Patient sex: M
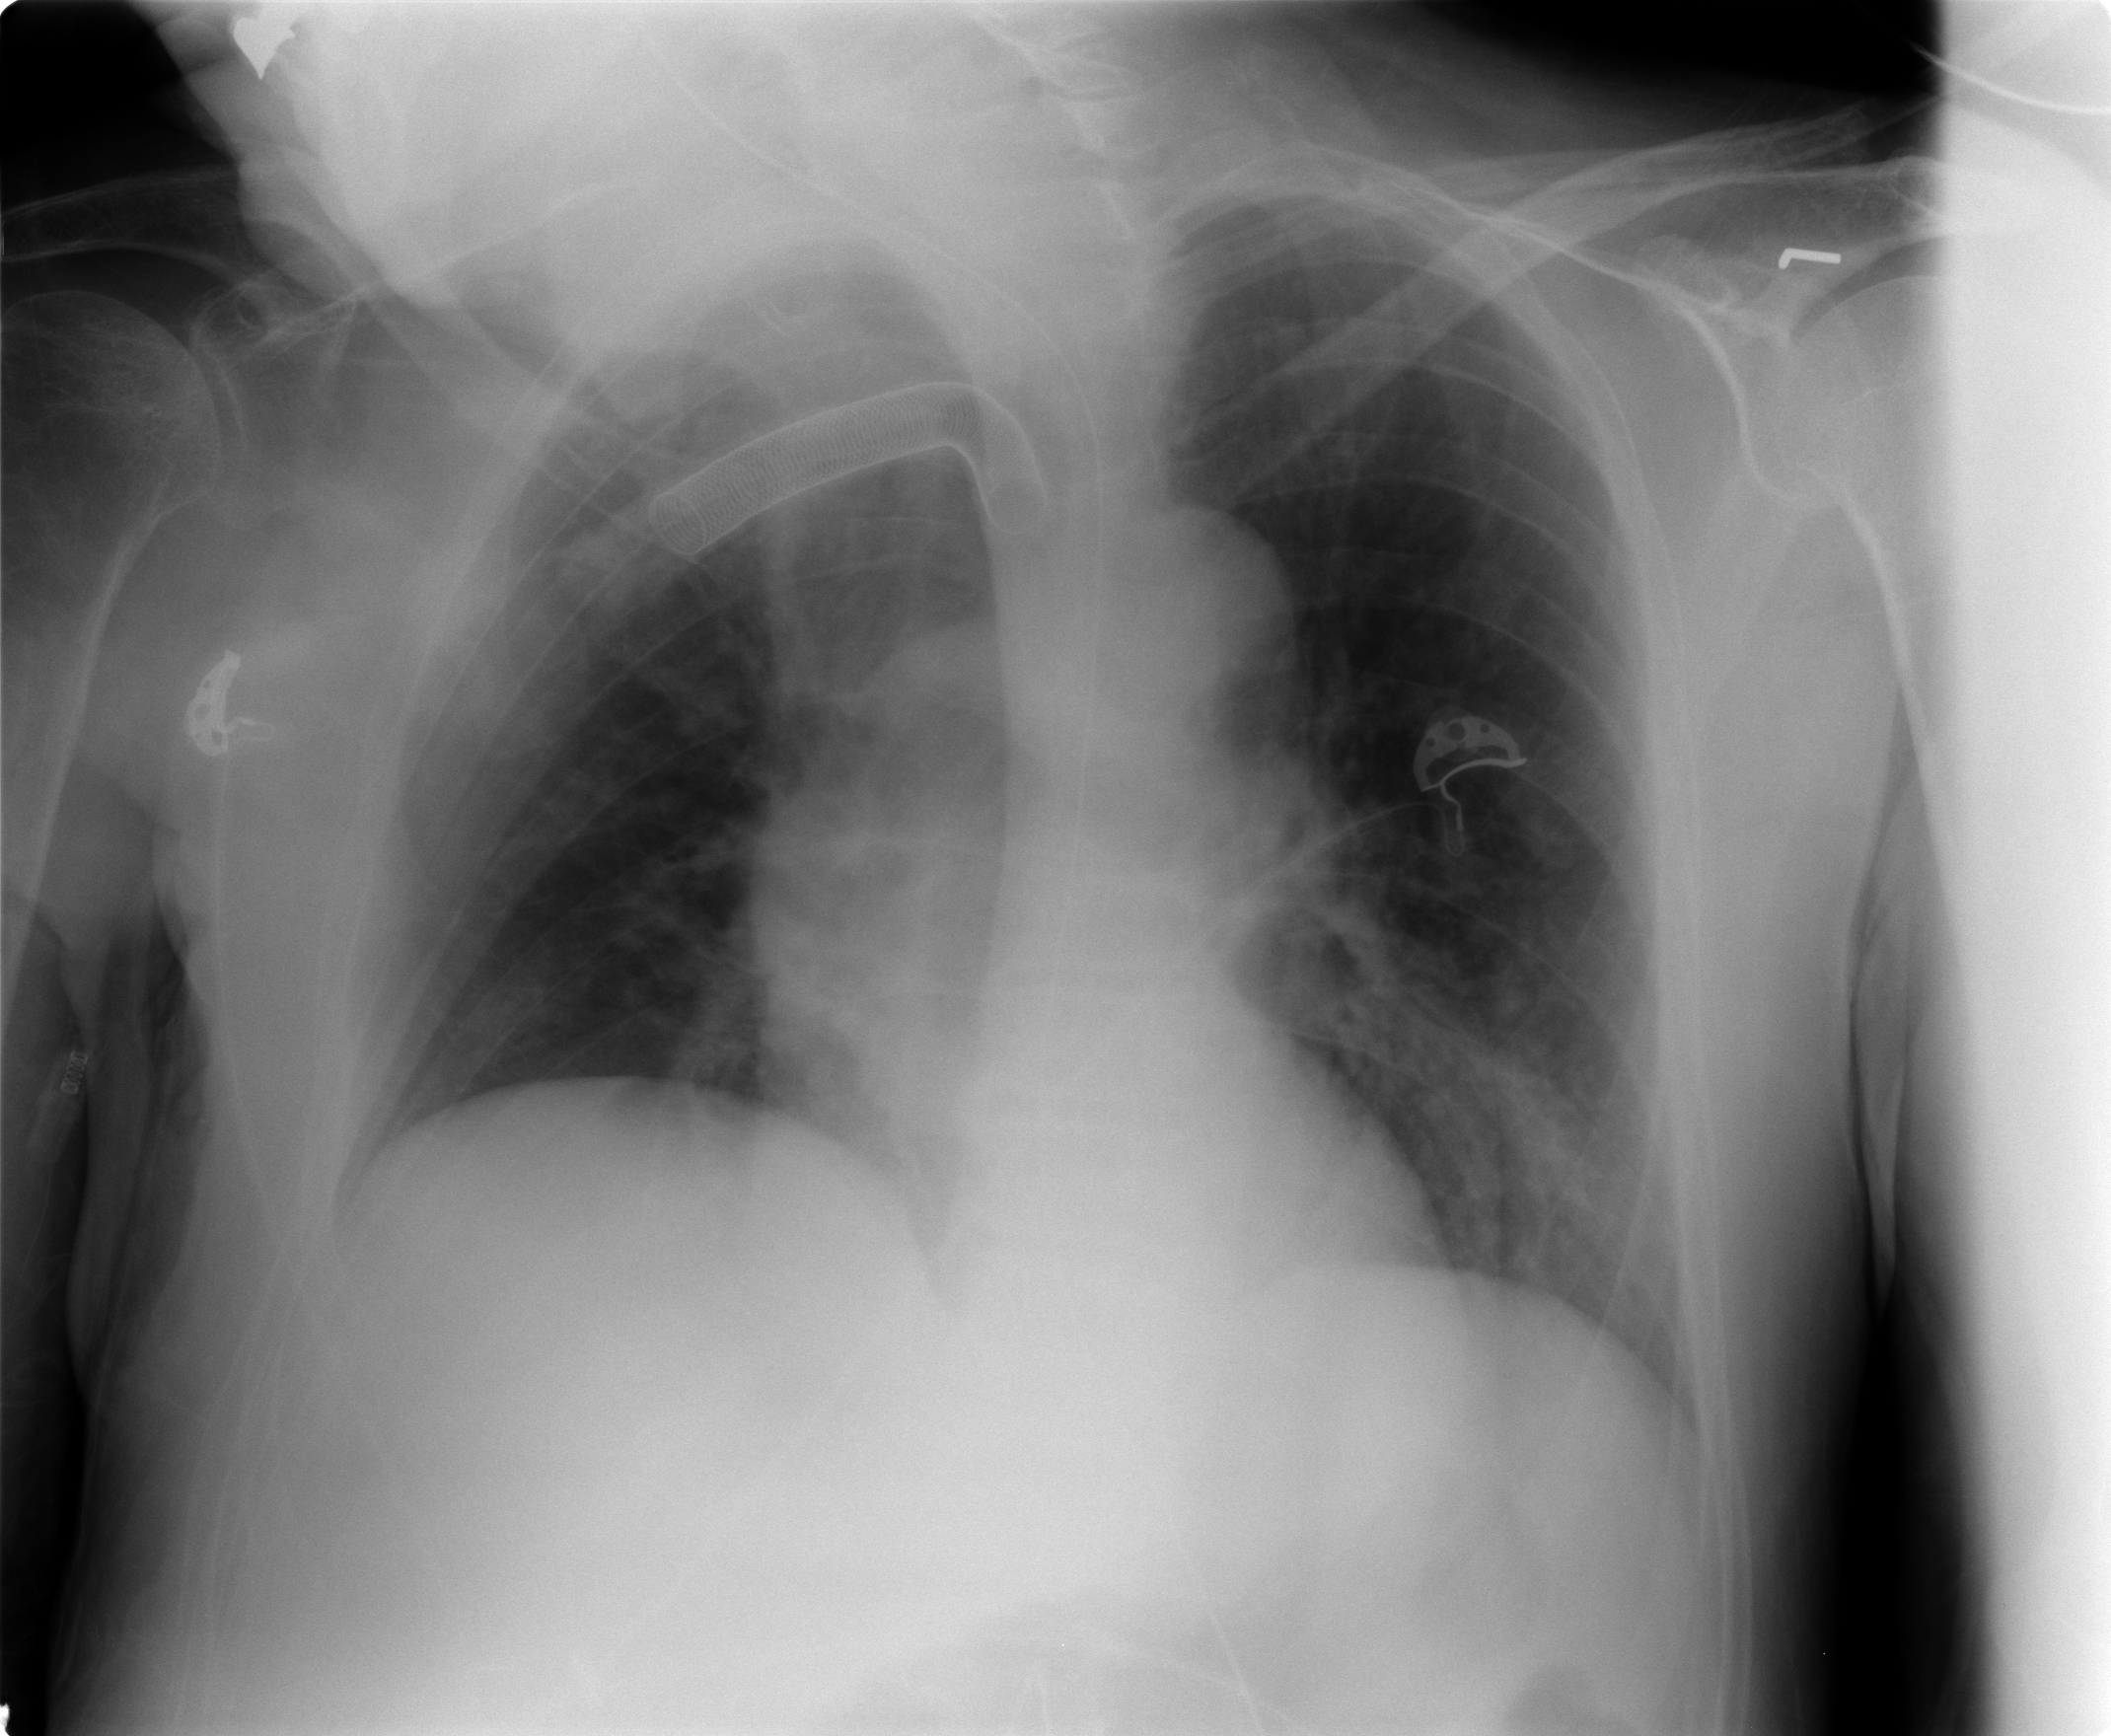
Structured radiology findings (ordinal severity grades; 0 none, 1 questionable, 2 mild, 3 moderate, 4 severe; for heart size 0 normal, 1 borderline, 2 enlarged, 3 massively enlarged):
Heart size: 0
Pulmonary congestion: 2
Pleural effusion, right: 0
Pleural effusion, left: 0
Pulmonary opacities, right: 0
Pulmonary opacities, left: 2
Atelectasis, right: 0
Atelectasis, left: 0